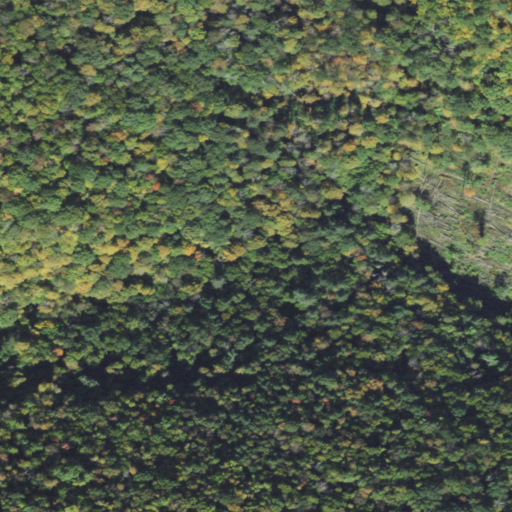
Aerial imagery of valley in Pennsylvania named Birch Hollow containing mixed forest, deciduous forest, and open development